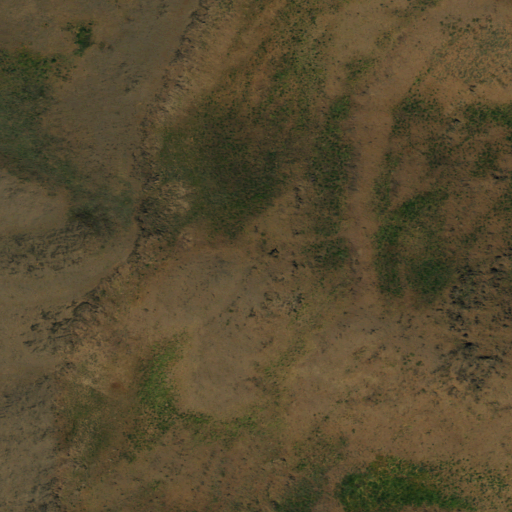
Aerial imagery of mountain in Nevada named Holloway Mountain containing grassland and shrub